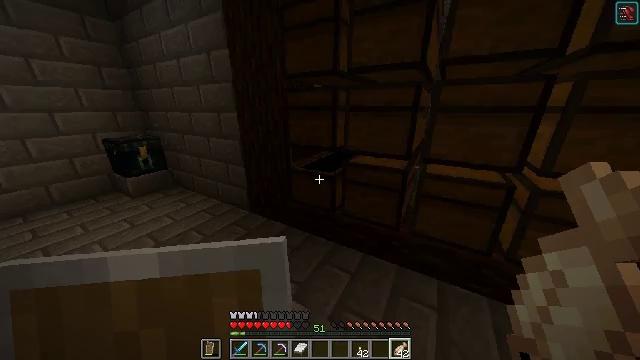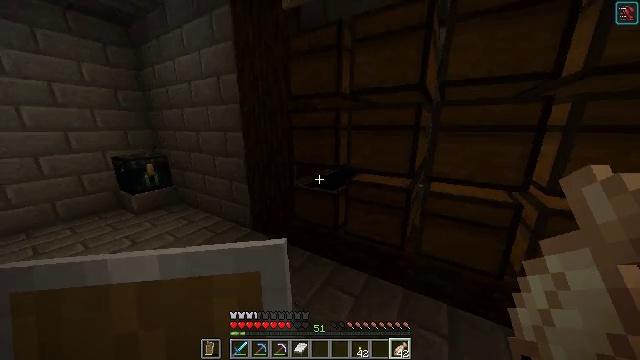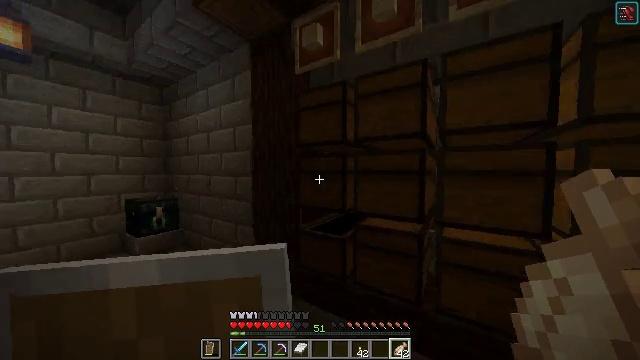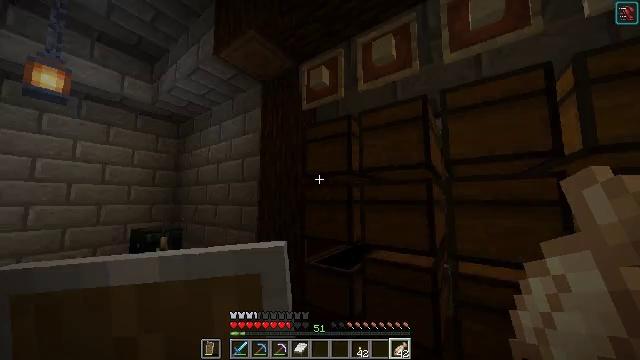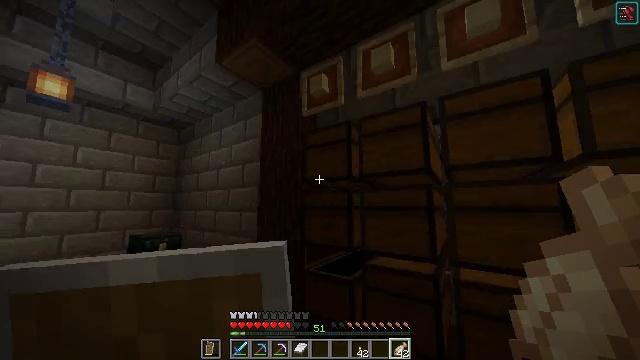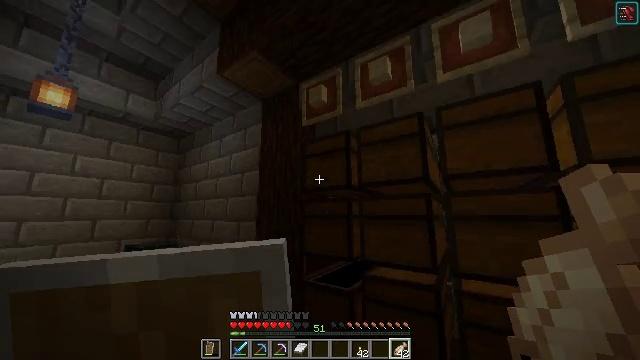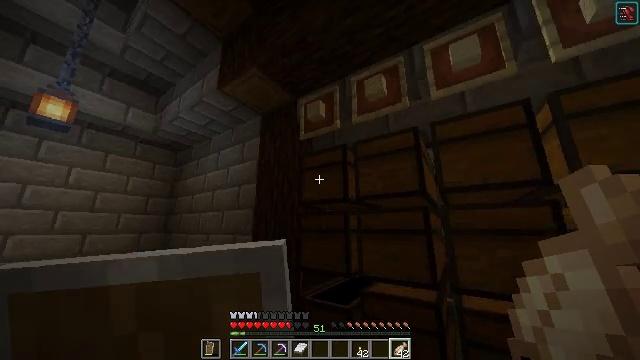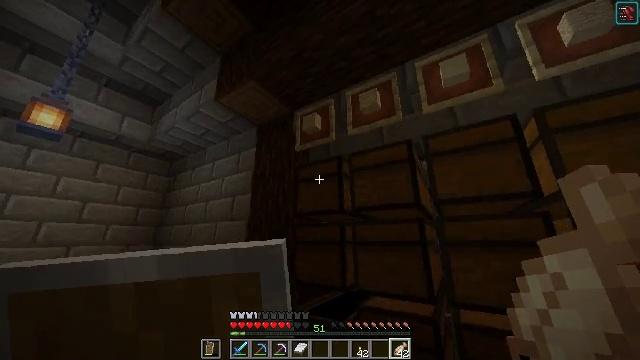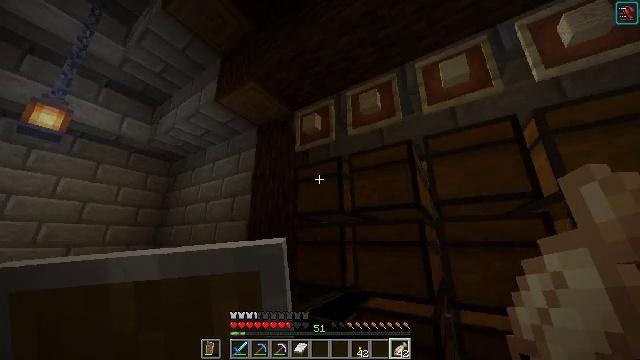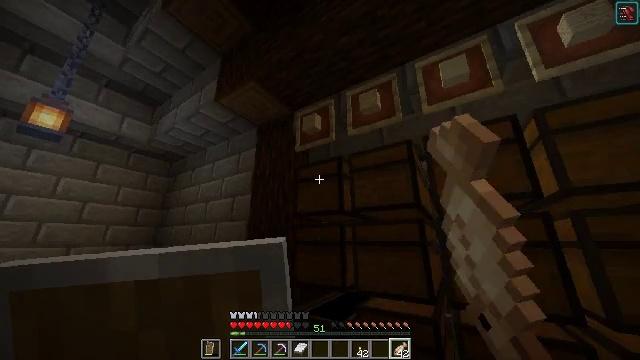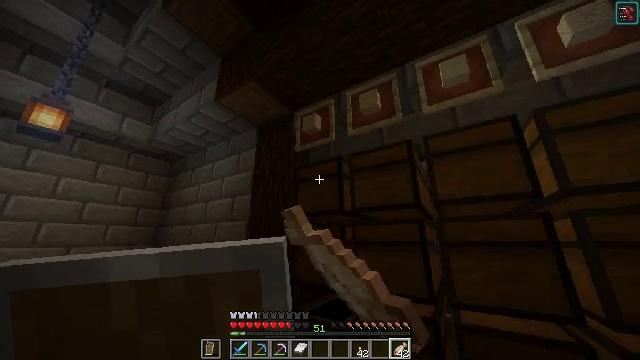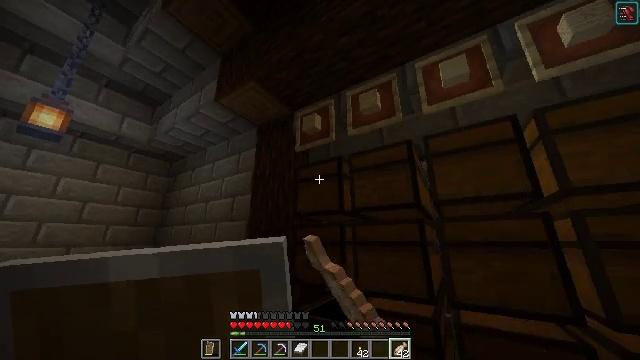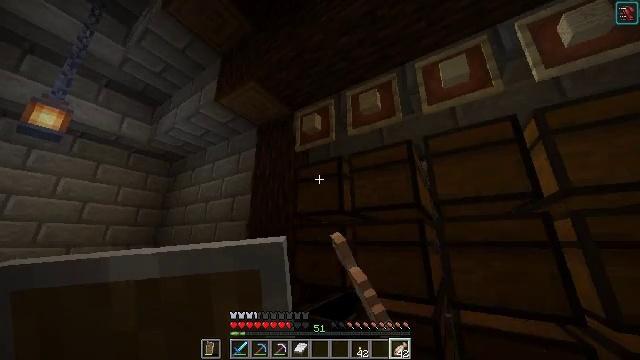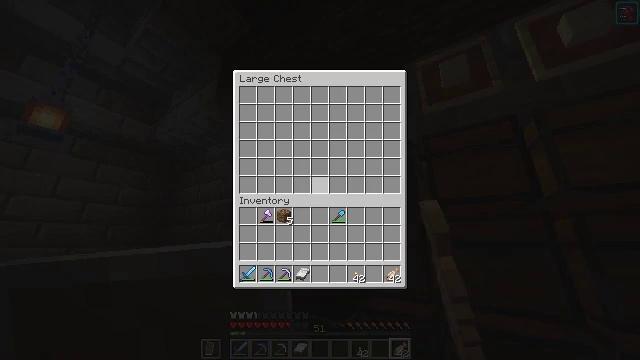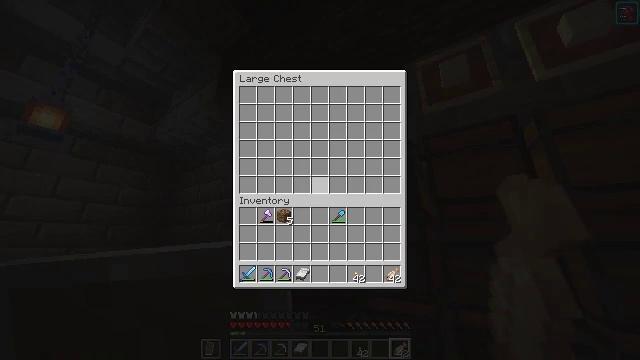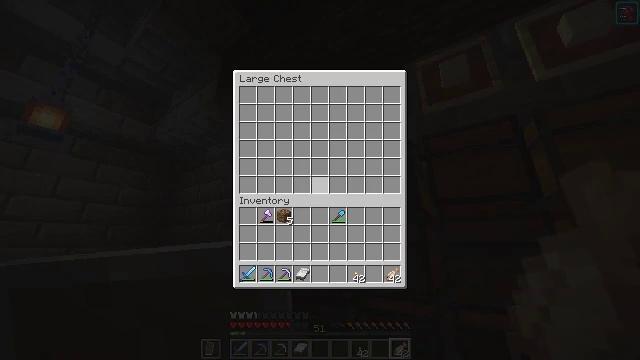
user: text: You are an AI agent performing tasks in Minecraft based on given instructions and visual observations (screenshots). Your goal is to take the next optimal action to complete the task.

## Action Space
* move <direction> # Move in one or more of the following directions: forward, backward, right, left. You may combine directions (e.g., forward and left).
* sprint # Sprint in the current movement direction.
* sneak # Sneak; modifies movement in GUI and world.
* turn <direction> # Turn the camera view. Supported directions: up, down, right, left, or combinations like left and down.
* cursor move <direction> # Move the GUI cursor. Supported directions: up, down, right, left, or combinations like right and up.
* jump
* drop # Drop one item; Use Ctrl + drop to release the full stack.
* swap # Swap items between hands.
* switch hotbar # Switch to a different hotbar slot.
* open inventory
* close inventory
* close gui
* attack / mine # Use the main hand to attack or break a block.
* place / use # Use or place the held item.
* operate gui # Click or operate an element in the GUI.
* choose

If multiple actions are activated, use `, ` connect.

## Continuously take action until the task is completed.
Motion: motion action
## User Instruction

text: Place gunpowder and sand on the crafting grid to craft TNT.
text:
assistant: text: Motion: turn up, close inventory
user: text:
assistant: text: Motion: turn left and up
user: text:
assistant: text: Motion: turn left and up
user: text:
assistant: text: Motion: turn up
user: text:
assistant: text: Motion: turn up
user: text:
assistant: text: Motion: turn up
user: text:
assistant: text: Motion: turn right and up
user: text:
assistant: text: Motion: use / place
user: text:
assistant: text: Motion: use / place
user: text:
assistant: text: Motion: use / place
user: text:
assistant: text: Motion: no_op
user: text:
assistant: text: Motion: no_op
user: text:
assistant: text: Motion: open gui
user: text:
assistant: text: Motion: no_op
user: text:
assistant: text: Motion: no_op
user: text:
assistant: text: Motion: no_op
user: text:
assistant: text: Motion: no_op
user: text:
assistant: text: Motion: no_op
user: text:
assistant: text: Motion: no_op
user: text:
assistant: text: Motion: turn down, close gui
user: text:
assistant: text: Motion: turn down, open inventory
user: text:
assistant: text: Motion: turn down
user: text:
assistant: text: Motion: turn down, use / place
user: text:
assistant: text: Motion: use / place
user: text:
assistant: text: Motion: use / place
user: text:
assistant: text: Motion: no_op
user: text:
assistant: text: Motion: no_op
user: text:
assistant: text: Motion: no_op
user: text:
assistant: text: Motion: no_op
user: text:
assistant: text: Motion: no_op